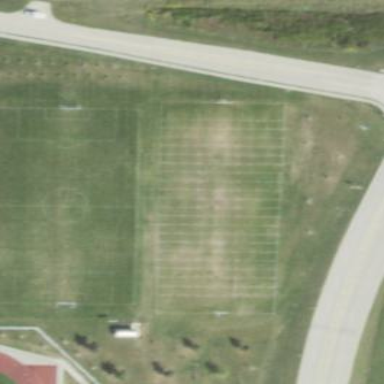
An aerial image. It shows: American football pitch.